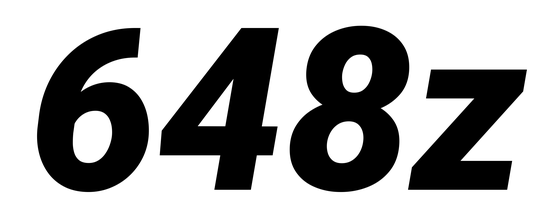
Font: Roboto-Italic_Black_Italic